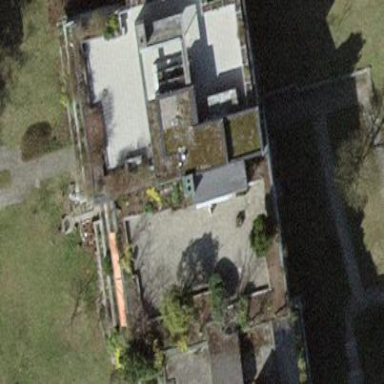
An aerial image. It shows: Flat roofed building.